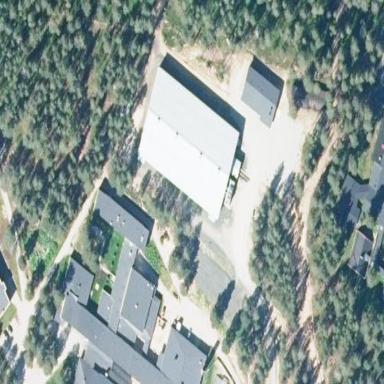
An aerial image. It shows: Sports hall used for ice hockey and ice skating.